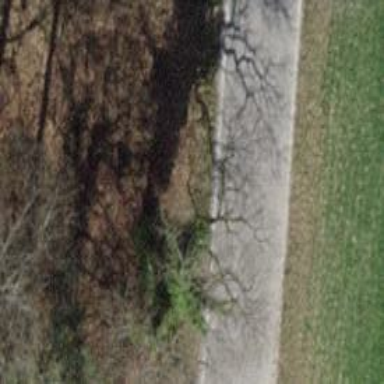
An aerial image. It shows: Unclassified road with asphalt surface.